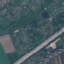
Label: Highway